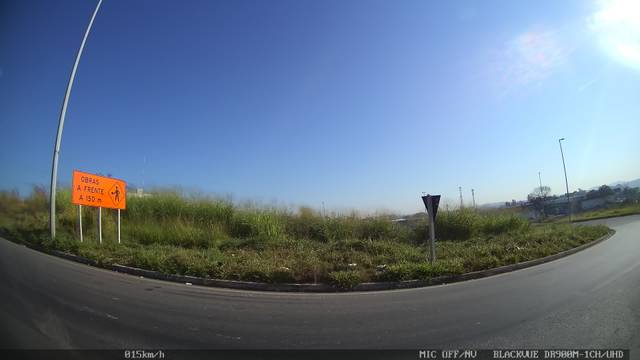
Region: Brazil
Coordinates: -19.902, -44.048